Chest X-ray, AP view. Patient: 21 years old, sex M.
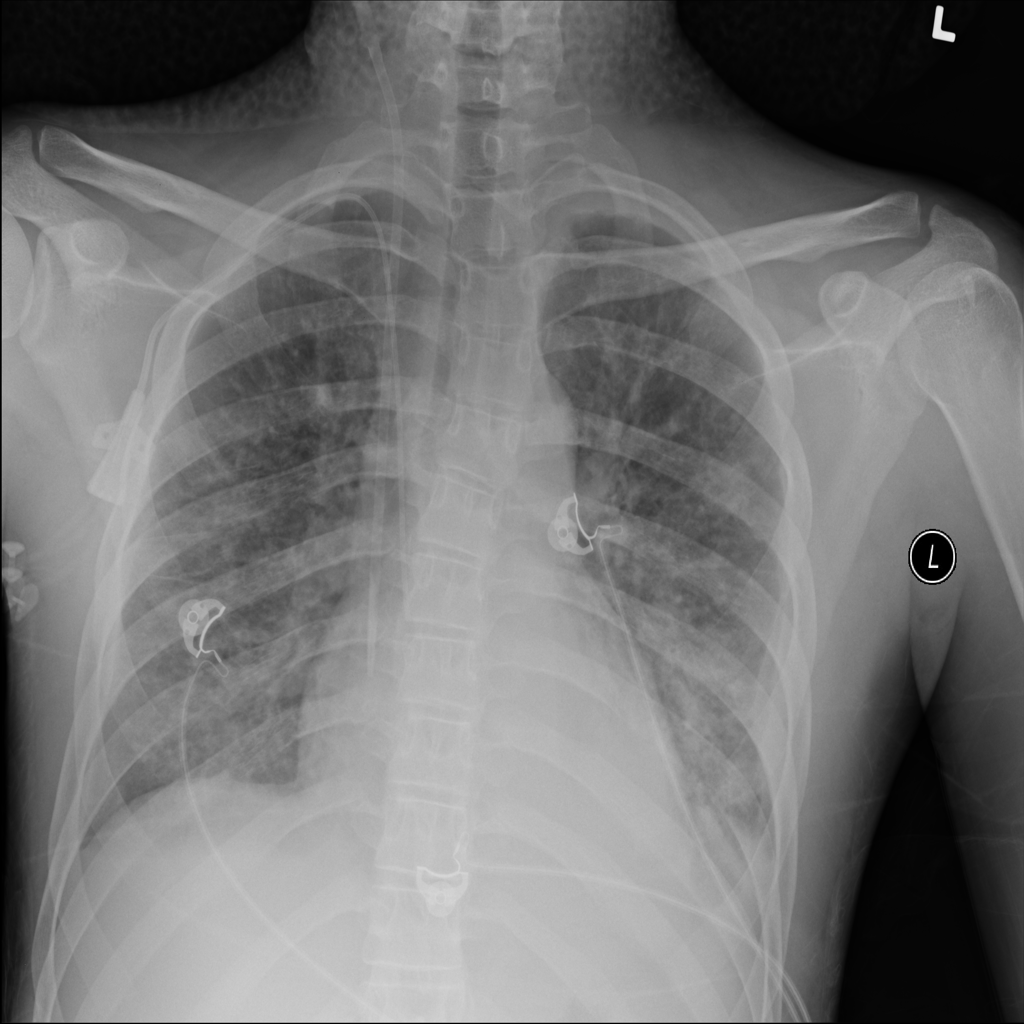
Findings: Effusion